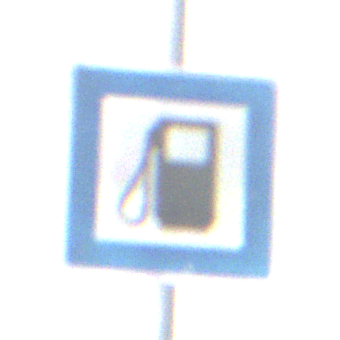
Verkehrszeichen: Tankstelle
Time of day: Night
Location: Outdoor (Nature)
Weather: Overcast
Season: NotSpecified
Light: Artificial